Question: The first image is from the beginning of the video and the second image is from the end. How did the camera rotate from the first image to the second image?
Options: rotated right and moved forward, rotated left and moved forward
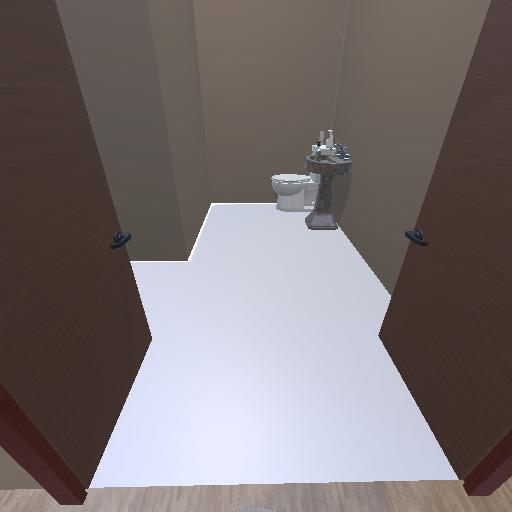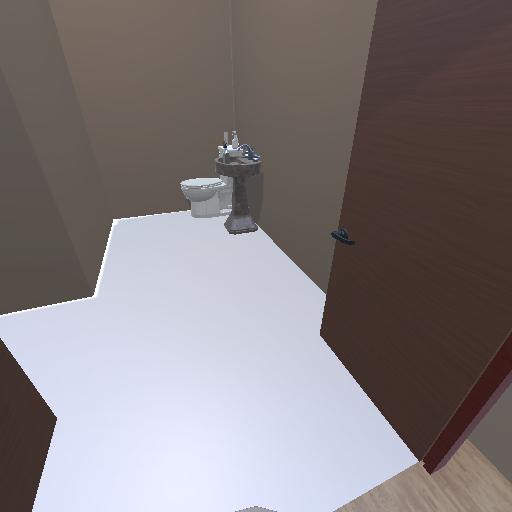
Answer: rotated right and moved forward